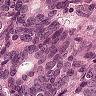
Metastatic tissue present: yes